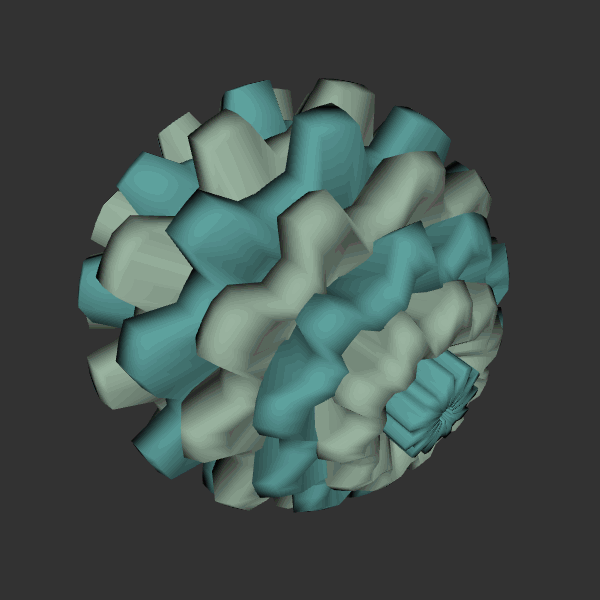
Background: dark